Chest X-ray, AP view. Patient: 67 years old, sex F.
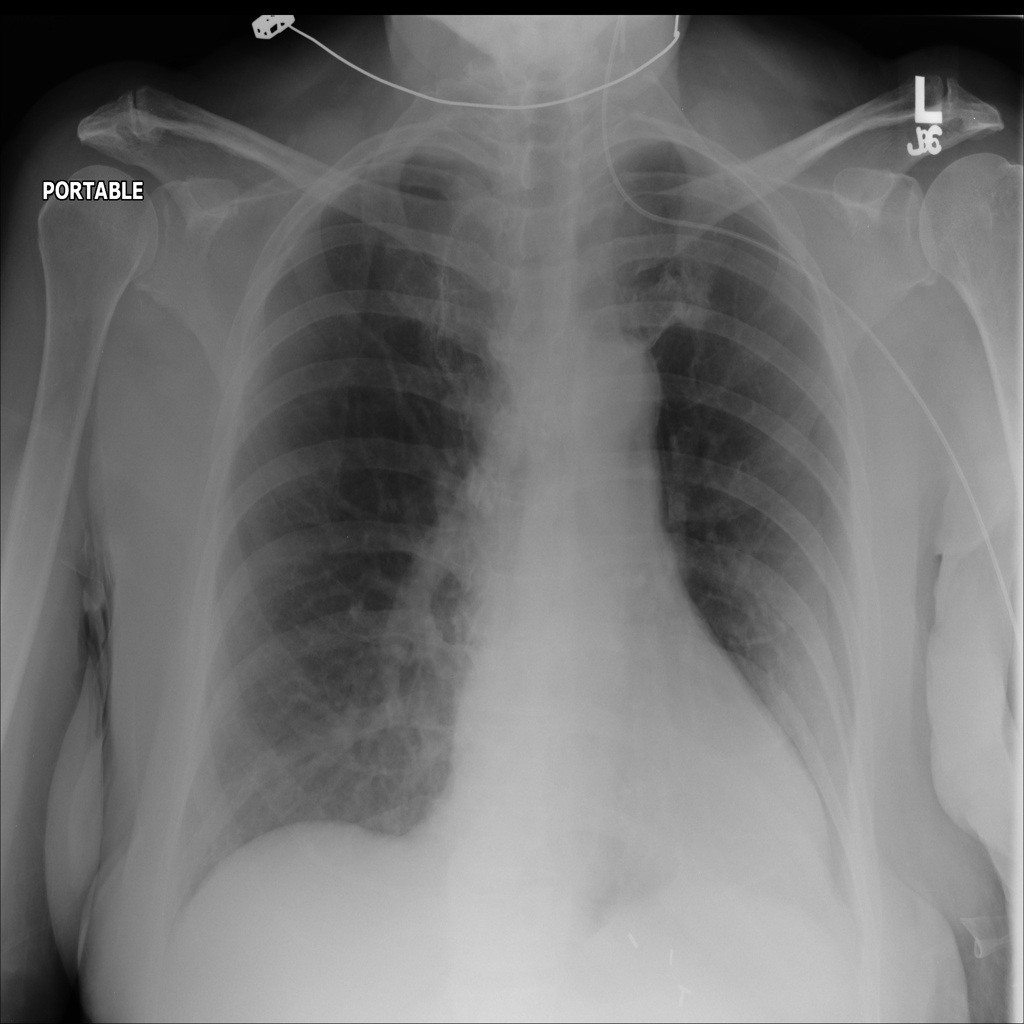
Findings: No Finding